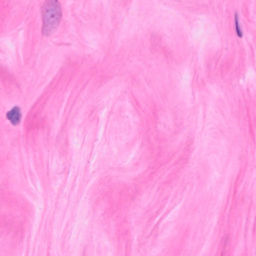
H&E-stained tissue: Breast